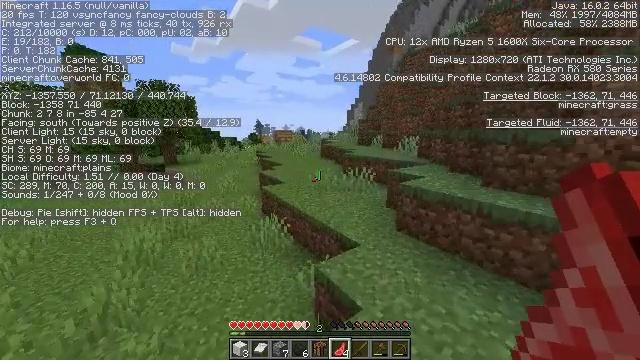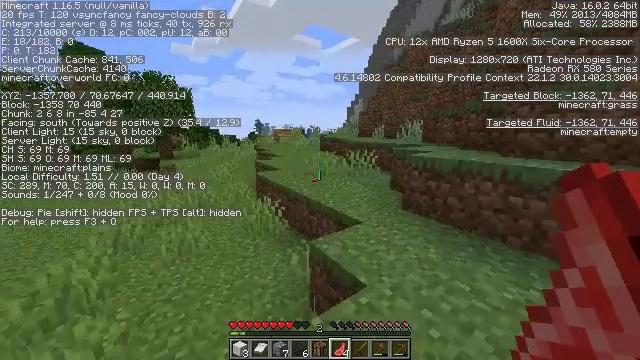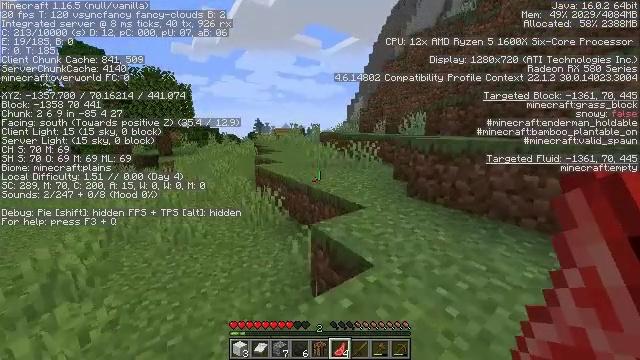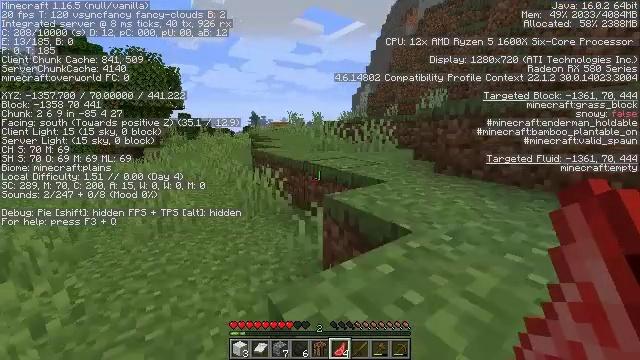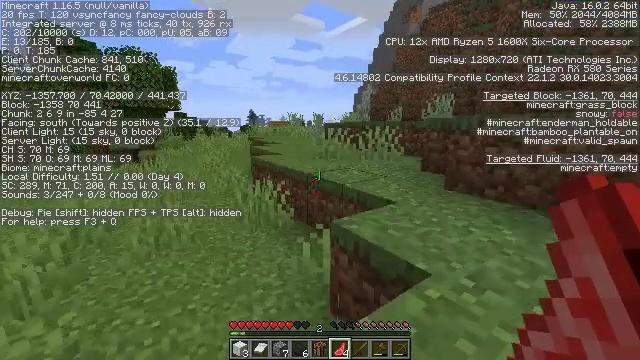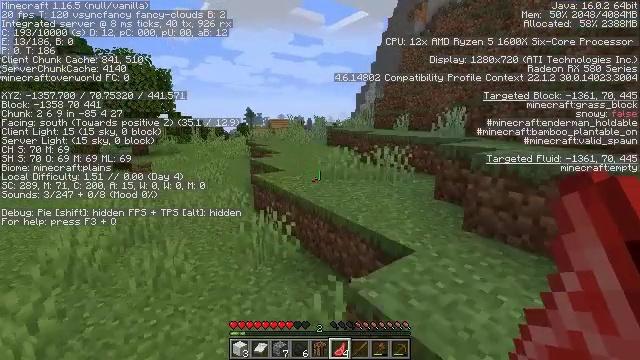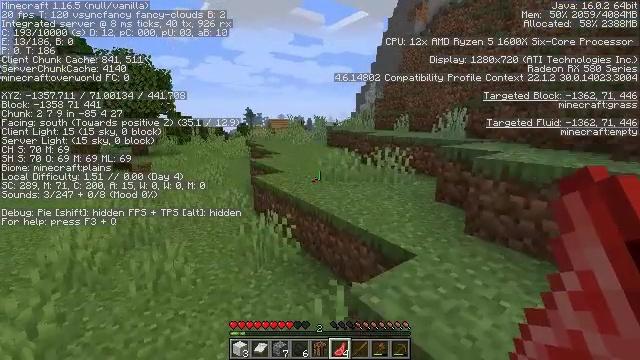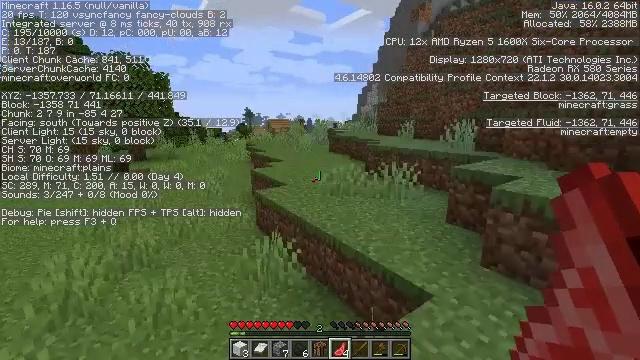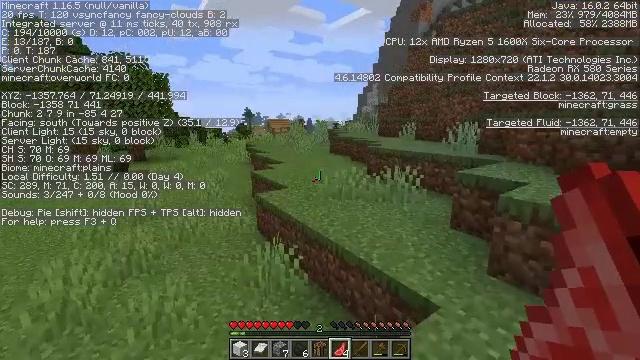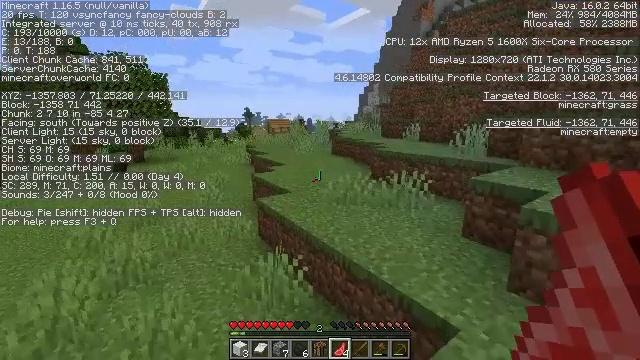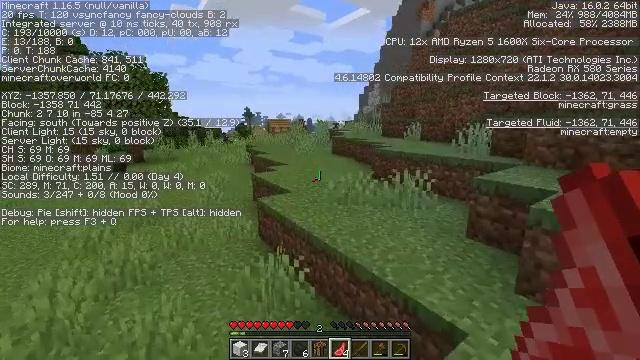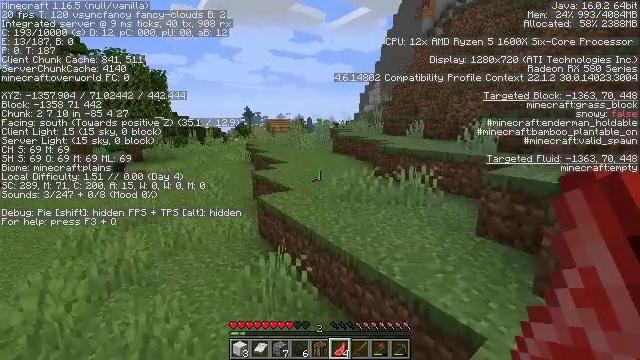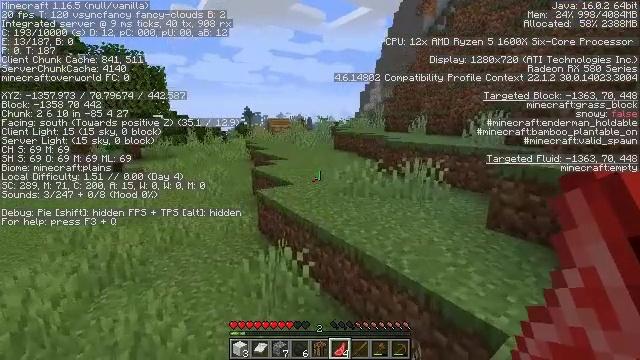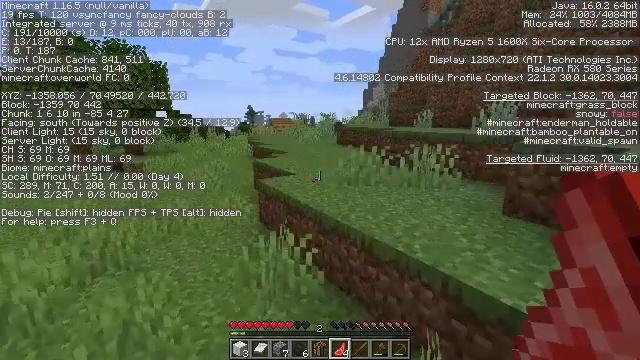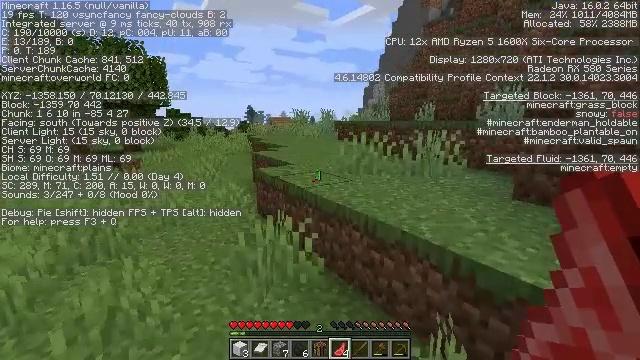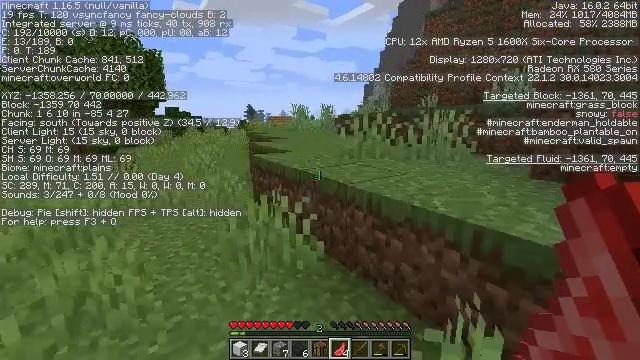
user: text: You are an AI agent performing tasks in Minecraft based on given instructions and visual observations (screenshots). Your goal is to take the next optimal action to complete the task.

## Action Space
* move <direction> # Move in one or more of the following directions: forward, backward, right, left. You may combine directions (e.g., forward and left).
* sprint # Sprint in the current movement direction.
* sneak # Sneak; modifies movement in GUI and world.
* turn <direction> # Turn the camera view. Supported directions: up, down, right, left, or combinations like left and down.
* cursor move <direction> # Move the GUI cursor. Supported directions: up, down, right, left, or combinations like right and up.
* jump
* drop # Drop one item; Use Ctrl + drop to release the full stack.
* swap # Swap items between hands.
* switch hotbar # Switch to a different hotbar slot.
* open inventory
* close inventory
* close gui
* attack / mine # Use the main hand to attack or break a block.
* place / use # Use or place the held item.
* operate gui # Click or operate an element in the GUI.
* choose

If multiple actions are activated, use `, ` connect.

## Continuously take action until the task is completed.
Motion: motion action
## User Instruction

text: Attack the oak trapdoor to recycle it.
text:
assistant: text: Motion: move forward and move right, jump
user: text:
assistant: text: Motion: move forward and move right, jump
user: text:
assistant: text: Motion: move forward and move right, jump
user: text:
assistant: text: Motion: move forward, jump
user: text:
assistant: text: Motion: move forward, jump
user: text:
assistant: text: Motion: move forward, jump
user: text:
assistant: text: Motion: move forward, jump
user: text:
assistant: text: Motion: move forward, jump
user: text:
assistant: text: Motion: move forward, jump
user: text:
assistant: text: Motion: move forward, jump
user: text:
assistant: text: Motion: move forward, jump
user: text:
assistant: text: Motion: move forward and move right, jump
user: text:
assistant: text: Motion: move forward and move right, jump
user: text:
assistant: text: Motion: move forward and move right, jump
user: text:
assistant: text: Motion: move forward and move right, jump
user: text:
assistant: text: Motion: move forward, sprint, jump
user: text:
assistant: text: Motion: move forward, sprint, jump
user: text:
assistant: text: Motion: move forward, sprint, jump
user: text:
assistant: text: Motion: move forward, sprint, turn right, jump
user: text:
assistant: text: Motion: move forward, turn right, jump
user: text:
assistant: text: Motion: move forward, jump
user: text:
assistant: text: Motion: move forward, turn right, jump
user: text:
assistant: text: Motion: move forward, turn right, jump
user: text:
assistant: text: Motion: move forward, turn right and up, jump
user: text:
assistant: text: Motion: move forward, turn right and up, jump
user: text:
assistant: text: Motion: move forward, jump
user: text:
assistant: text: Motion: move forward, turn left and up, jump
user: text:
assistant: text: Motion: move forward, turn left, jump
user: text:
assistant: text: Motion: move forward, turn left, jump
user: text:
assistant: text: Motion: move forward, turn left, jump